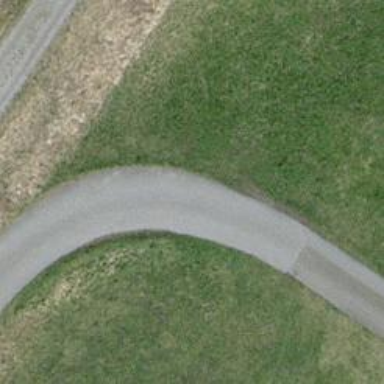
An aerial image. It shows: Asphalt track with grade1 surface.